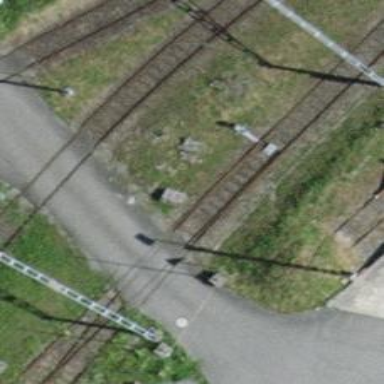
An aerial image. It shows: Railway switch.